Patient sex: F
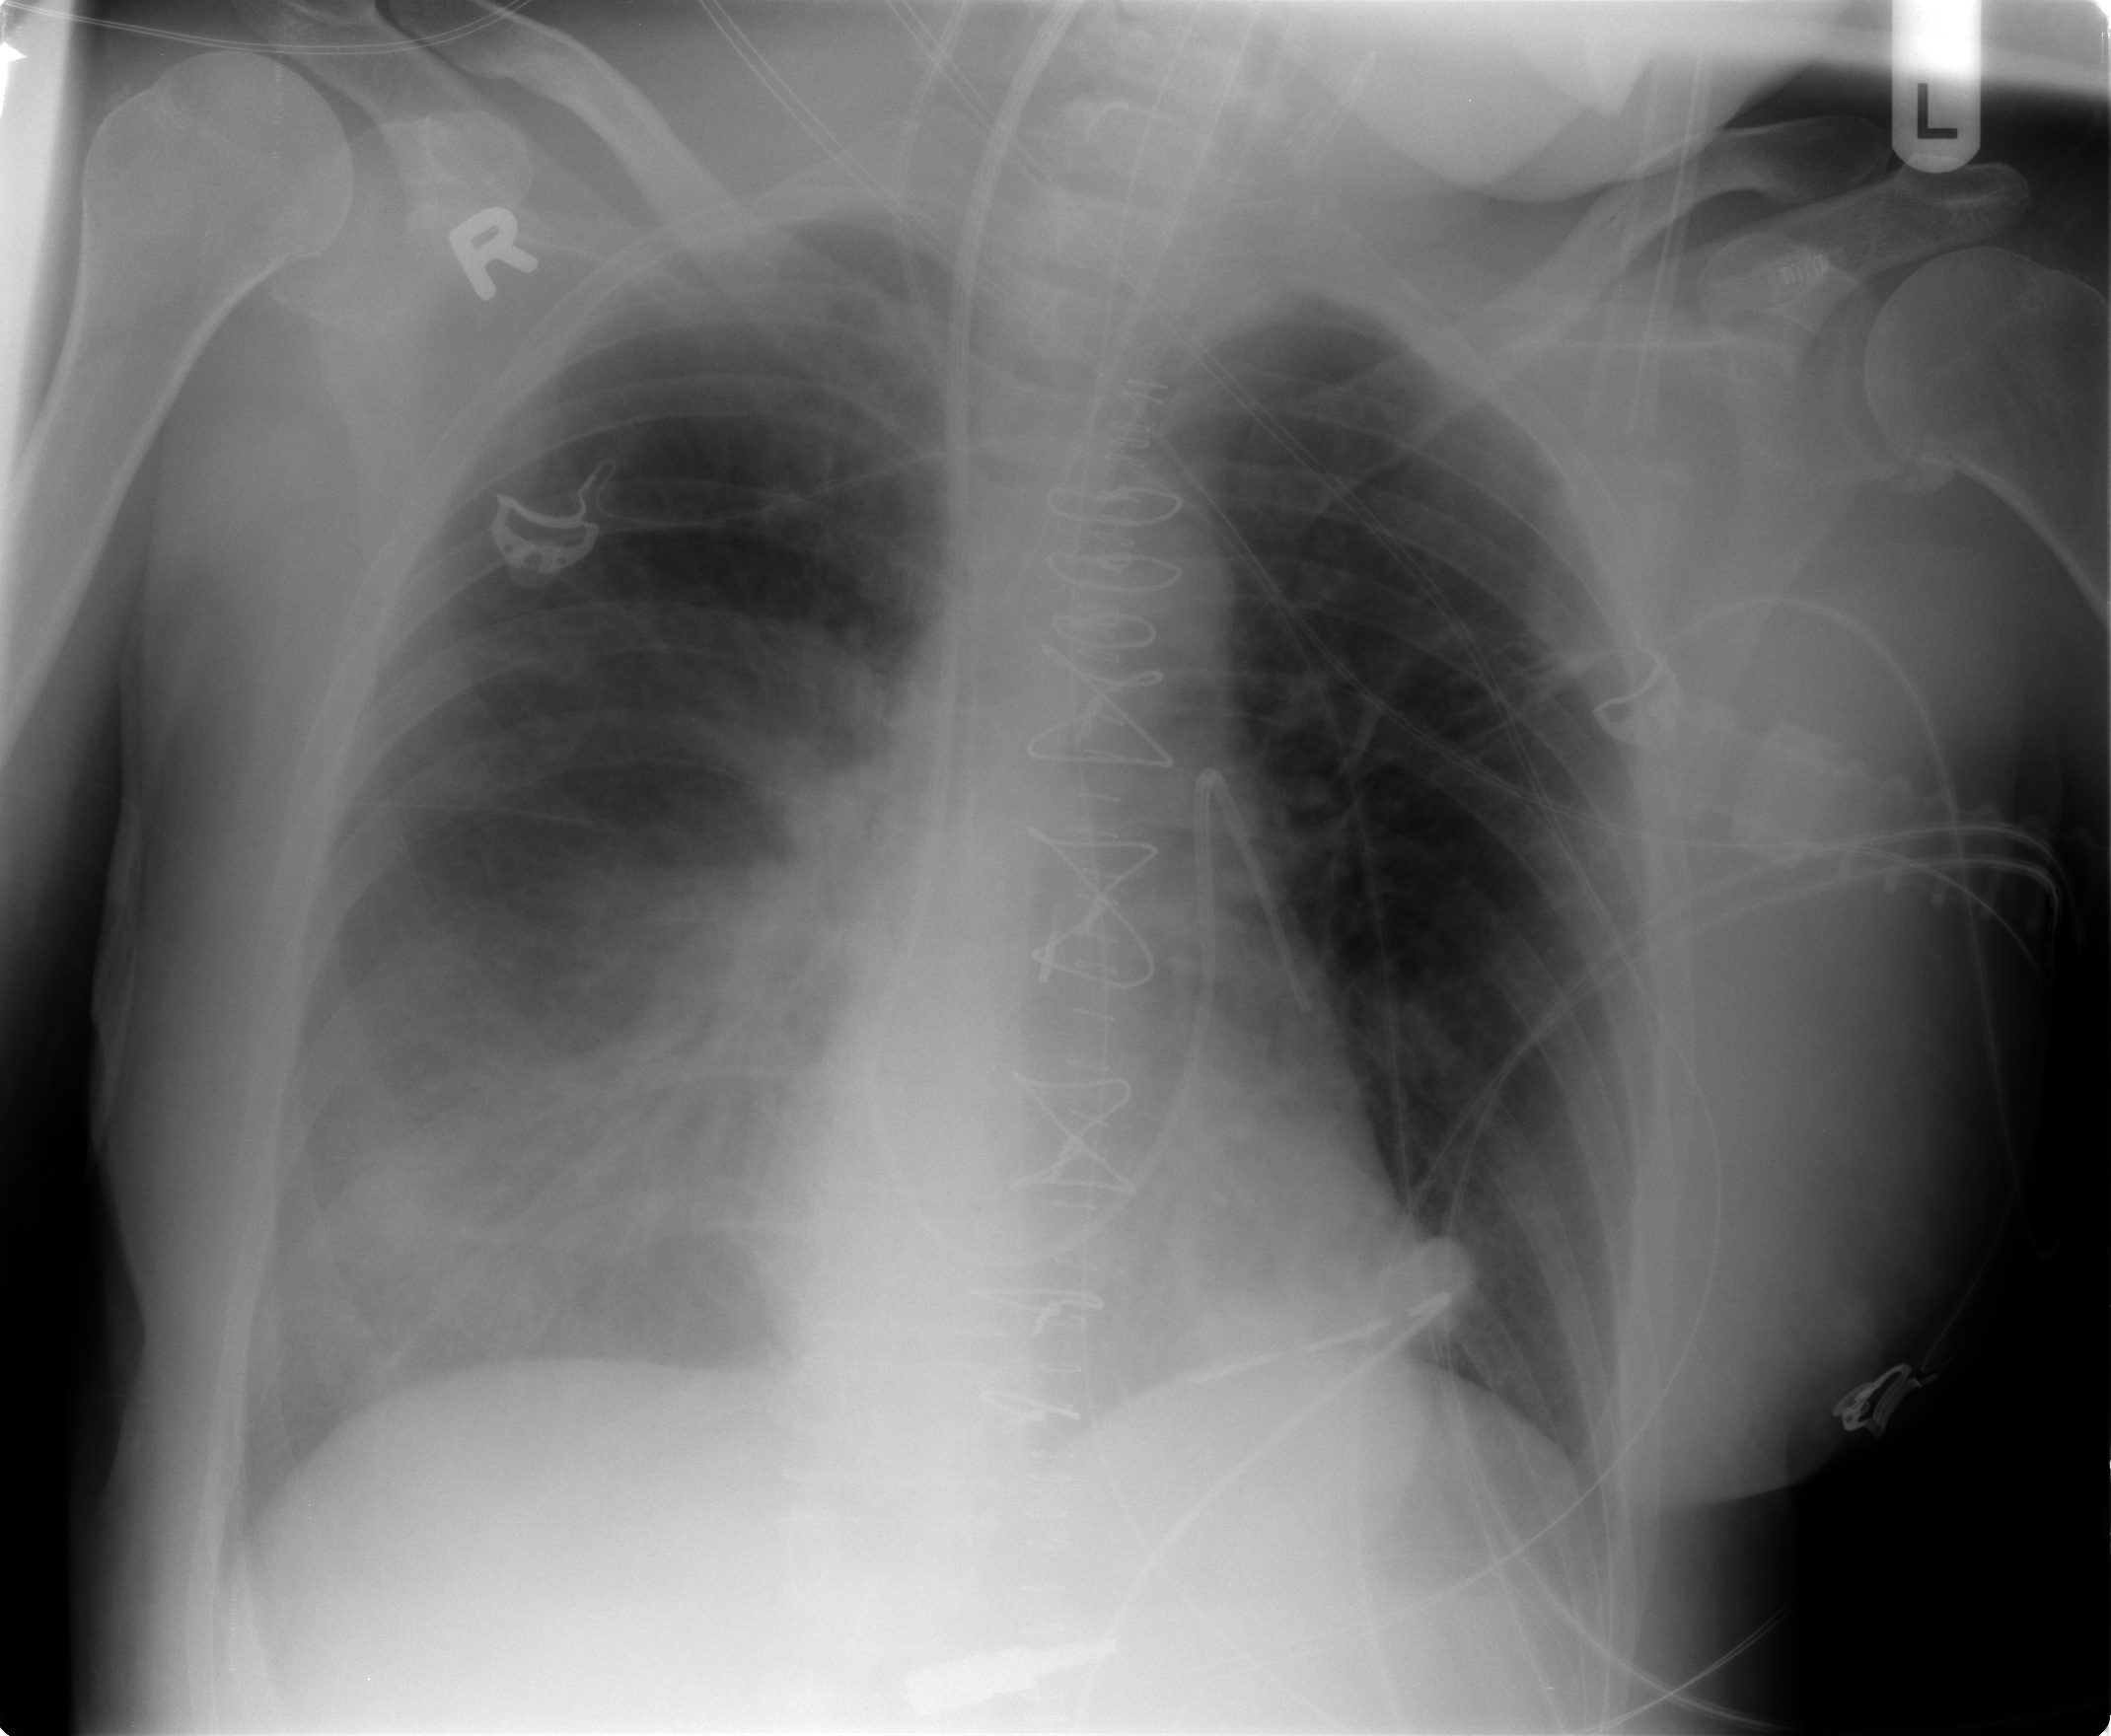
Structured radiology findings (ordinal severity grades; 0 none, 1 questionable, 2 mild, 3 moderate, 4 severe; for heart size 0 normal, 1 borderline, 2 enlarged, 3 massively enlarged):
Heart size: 0
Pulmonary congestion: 1
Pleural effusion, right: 0
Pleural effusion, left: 0
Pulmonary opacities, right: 3
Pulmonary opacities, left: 0
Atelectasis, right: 3
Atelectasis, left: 0